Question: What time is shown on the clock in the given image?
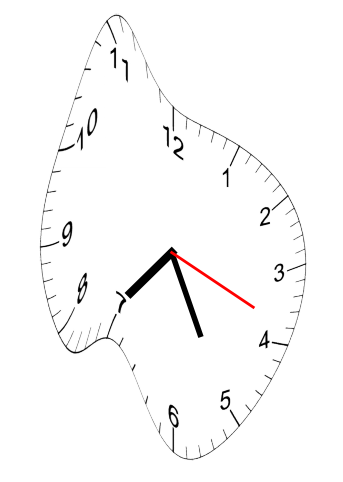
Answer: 07:25:19